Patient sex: M
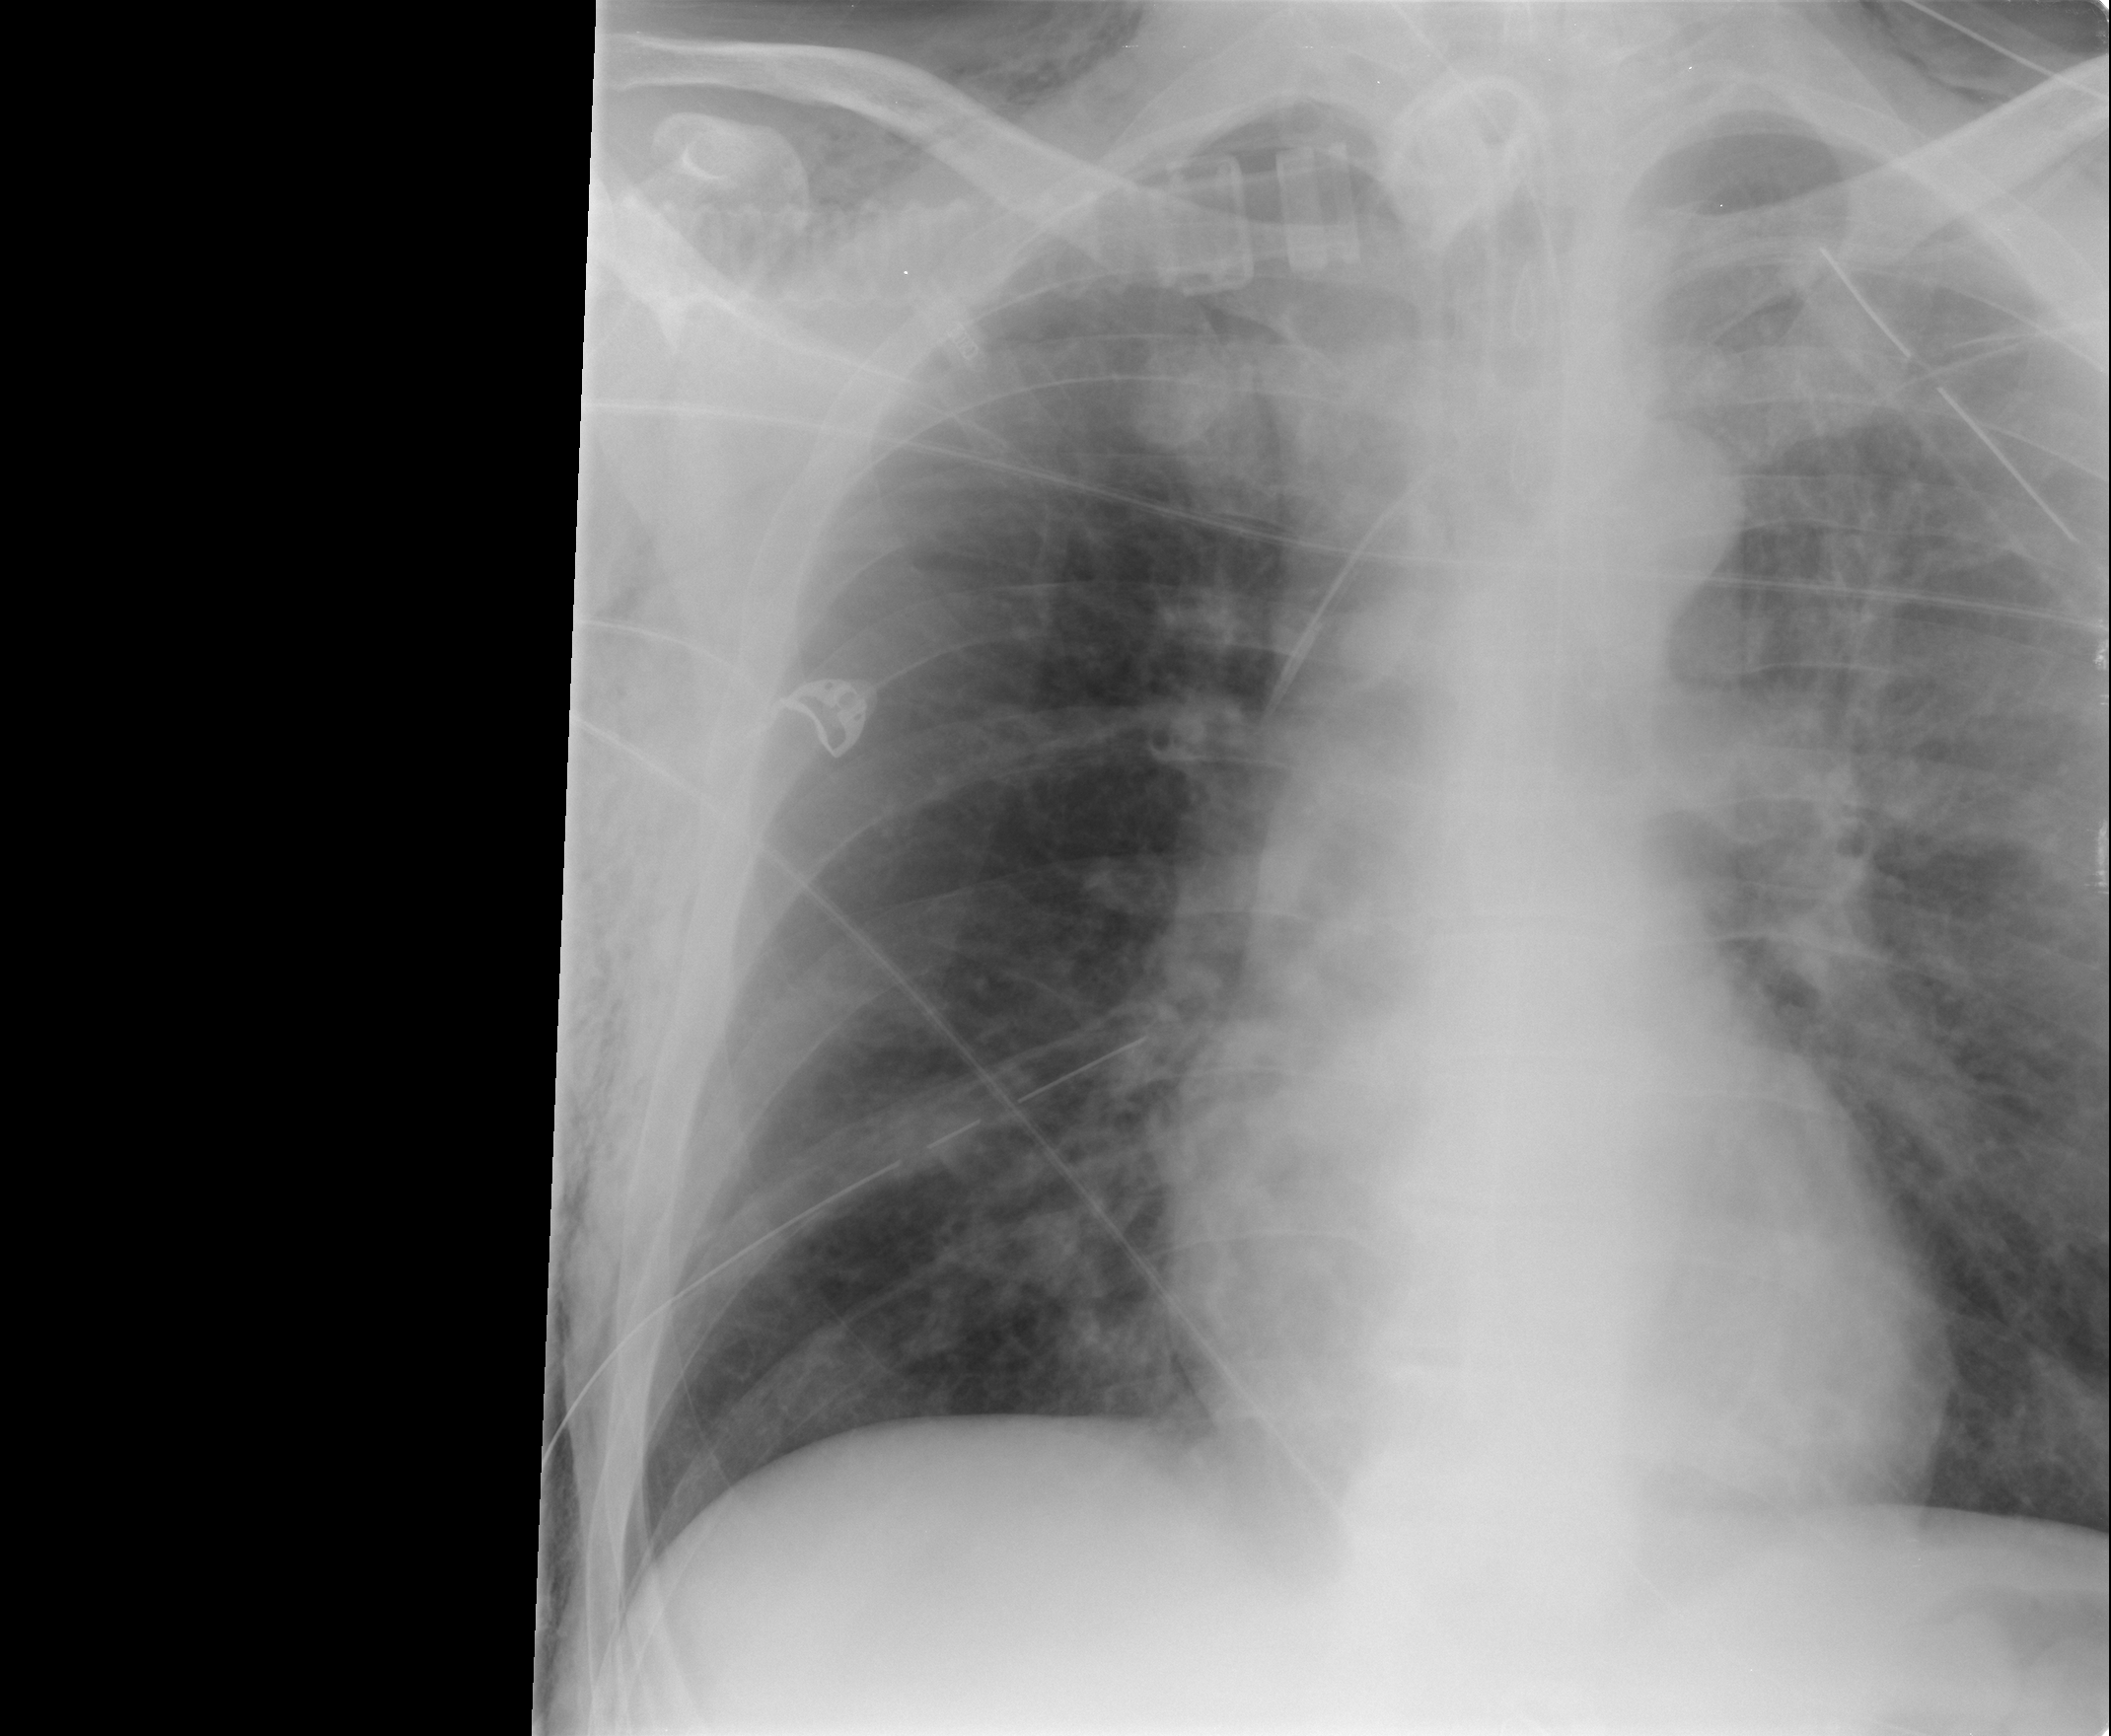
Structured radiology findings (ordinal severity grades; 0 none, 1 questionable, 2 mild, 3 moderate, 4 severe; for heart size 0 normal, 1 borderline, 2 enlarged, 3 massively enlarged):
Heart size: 0
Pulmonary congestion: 2
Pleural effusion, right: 0
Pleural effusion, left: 0
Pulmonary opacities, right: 0
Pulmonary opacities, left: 0
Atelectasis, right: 2
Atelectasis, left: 2